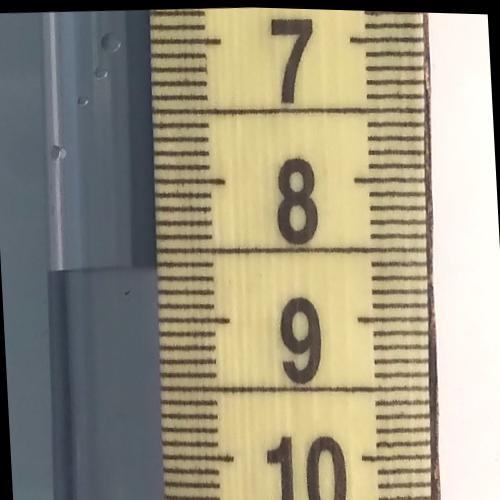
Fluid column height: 8.6 cm